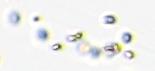
Label: Phaeocystis